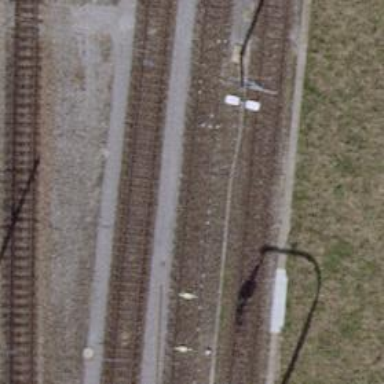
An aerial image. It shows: Electrified rail siding with contact line.